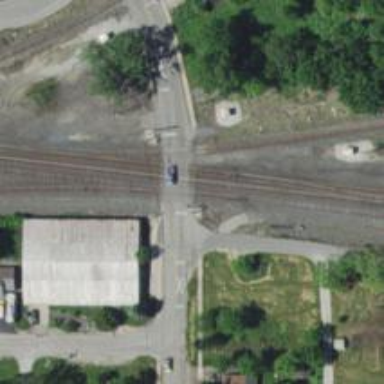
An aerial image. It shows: Railway crossing.